Aerial crown-view tile of a tropical tree (Barro Colorado Island, Panama), acquired 20250512:
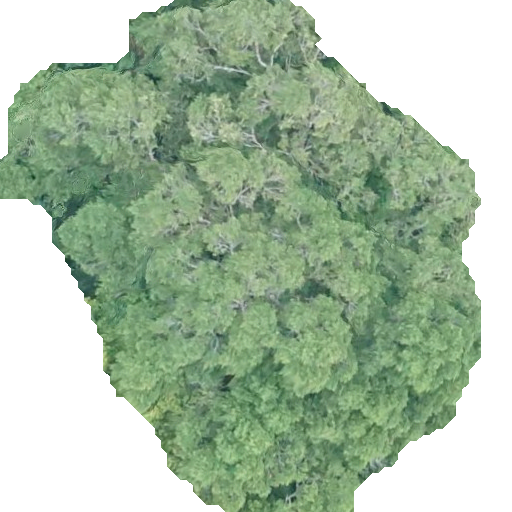
Species: Calophyllum longifolium
GBIF accepted scientific name: Calophyllum longifolium
Crown area: 255.457 m²